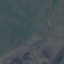
Land use / land cover class: HerbaceousVegetation